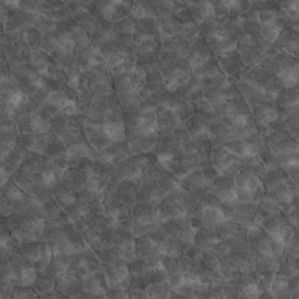
Label: non_frost